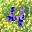
Label: 4